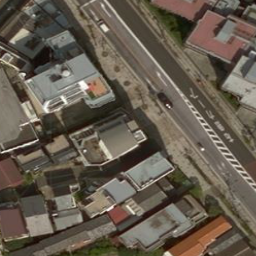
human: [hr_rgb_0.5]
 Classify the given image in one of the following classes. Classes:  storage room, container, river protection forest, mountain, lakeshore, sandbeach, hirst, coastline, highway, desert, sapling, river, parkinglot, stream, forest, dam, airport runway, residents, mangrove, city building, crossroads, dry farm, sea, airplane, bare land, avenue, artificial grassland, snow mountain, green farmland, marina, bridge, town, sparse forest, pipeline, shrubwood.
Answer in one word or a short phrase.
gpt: city building